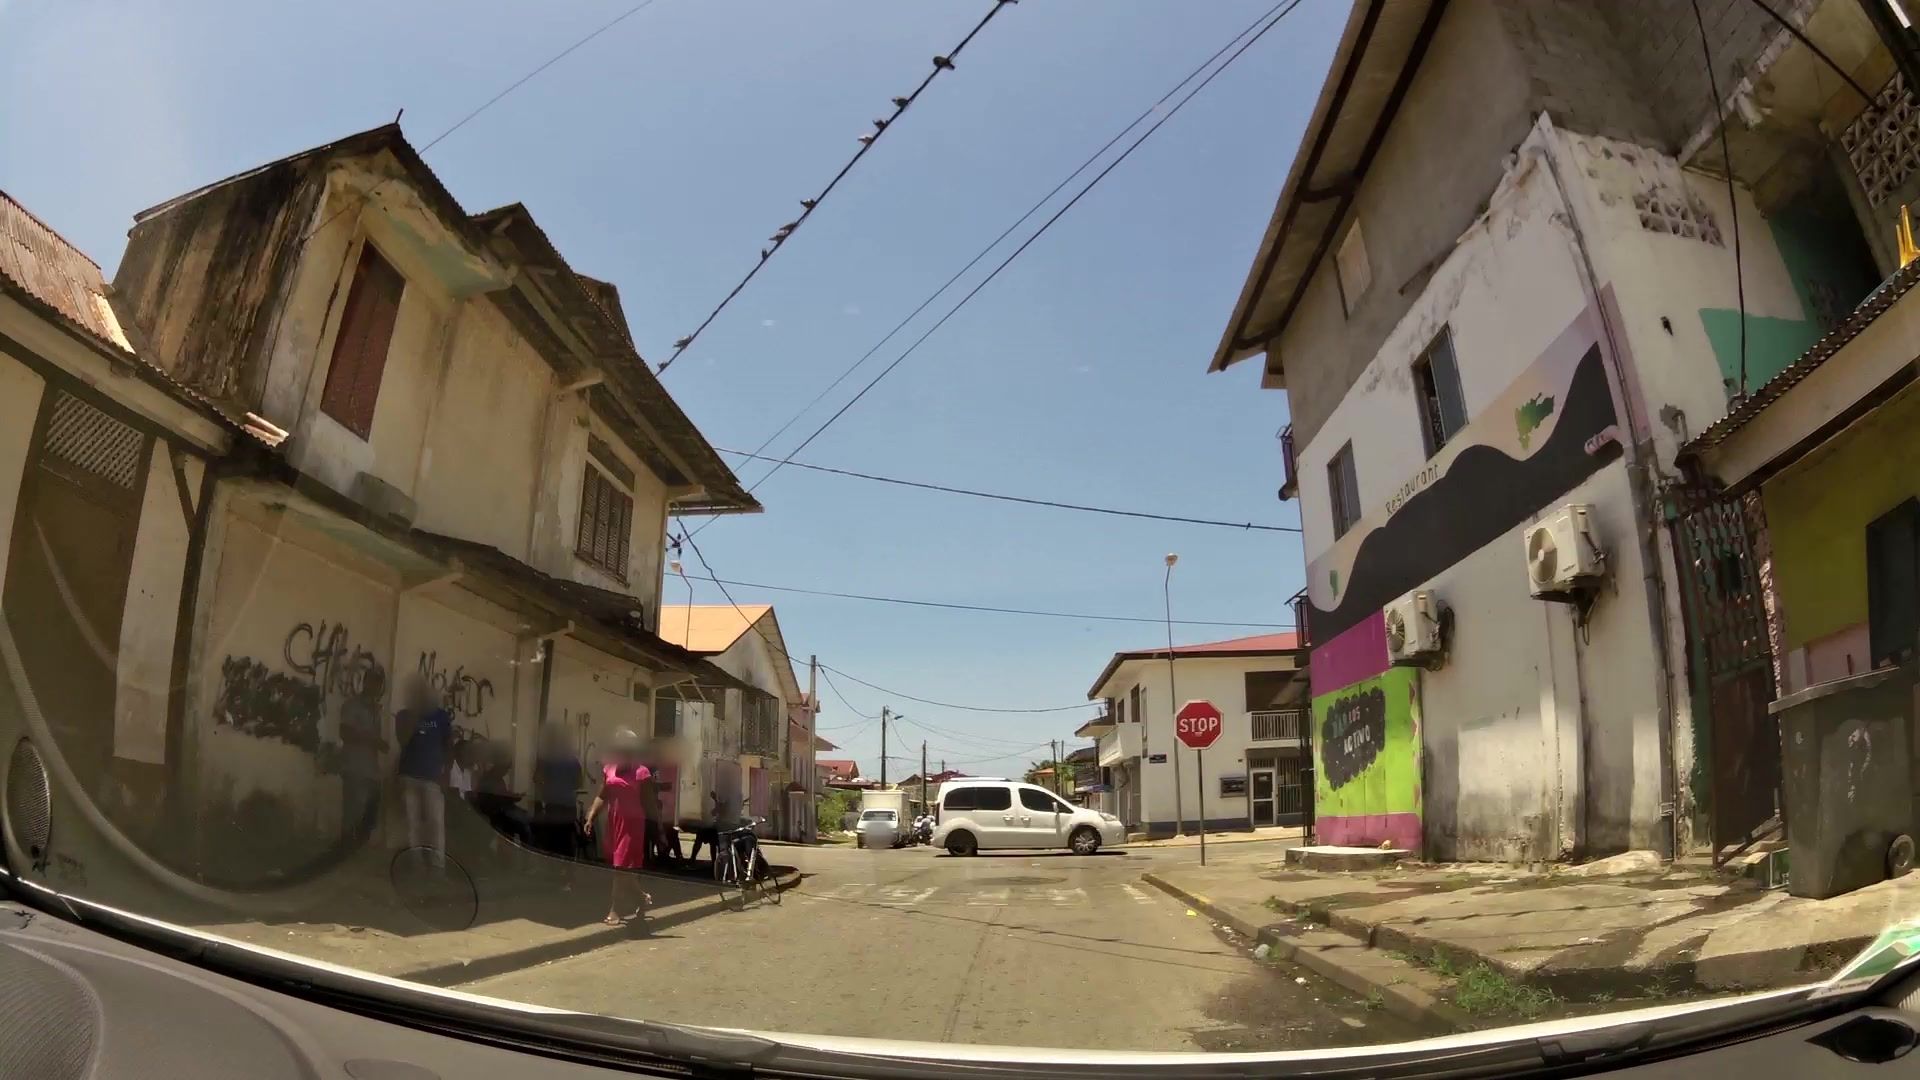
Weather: snowy
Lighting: day
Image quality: good
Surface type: driving surface
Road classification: residential
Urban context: urban centre
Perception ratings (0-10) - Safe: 1.25, Lively: 6.42, Beautiful: 0.38, Boring: 6.79, Depressing: 6.1, Wealthy: 3.03